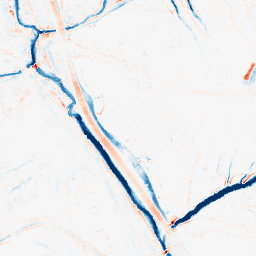
Category: morphological
Decomposition family: tophat_combined
Decomposition parameters: size: 5
Upsampling method: cubic_catmull_rom
Upsampling parameters: scale: 8
Upsampling scale: 8